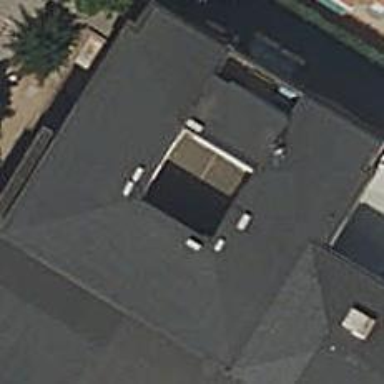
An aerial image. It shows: Building with hipped roof tiles that are grey in color.